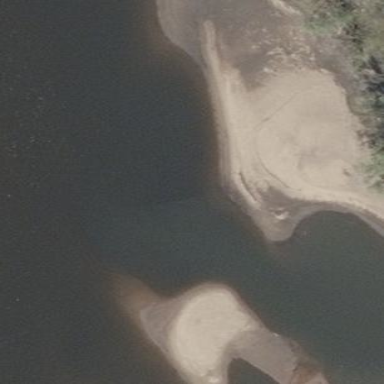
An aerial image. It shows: Beach on small islet.